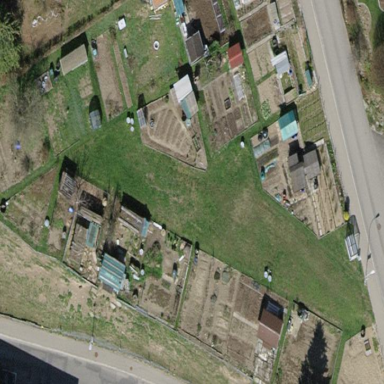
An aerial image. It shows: Allotments area.